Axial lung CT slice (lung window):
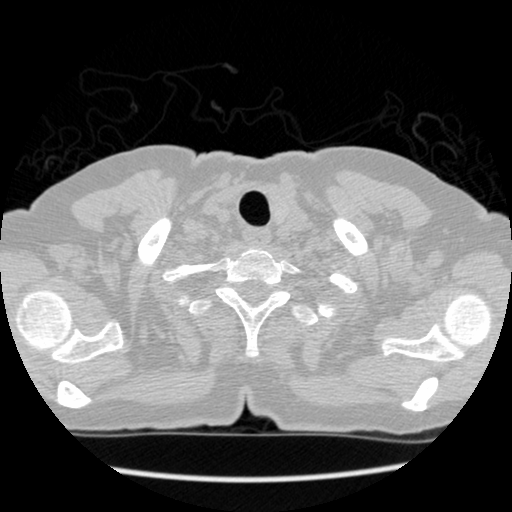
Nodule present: no